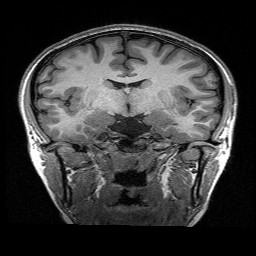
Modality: T1w
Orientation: sagittal
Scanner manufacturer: siemens
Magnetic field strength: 3 T